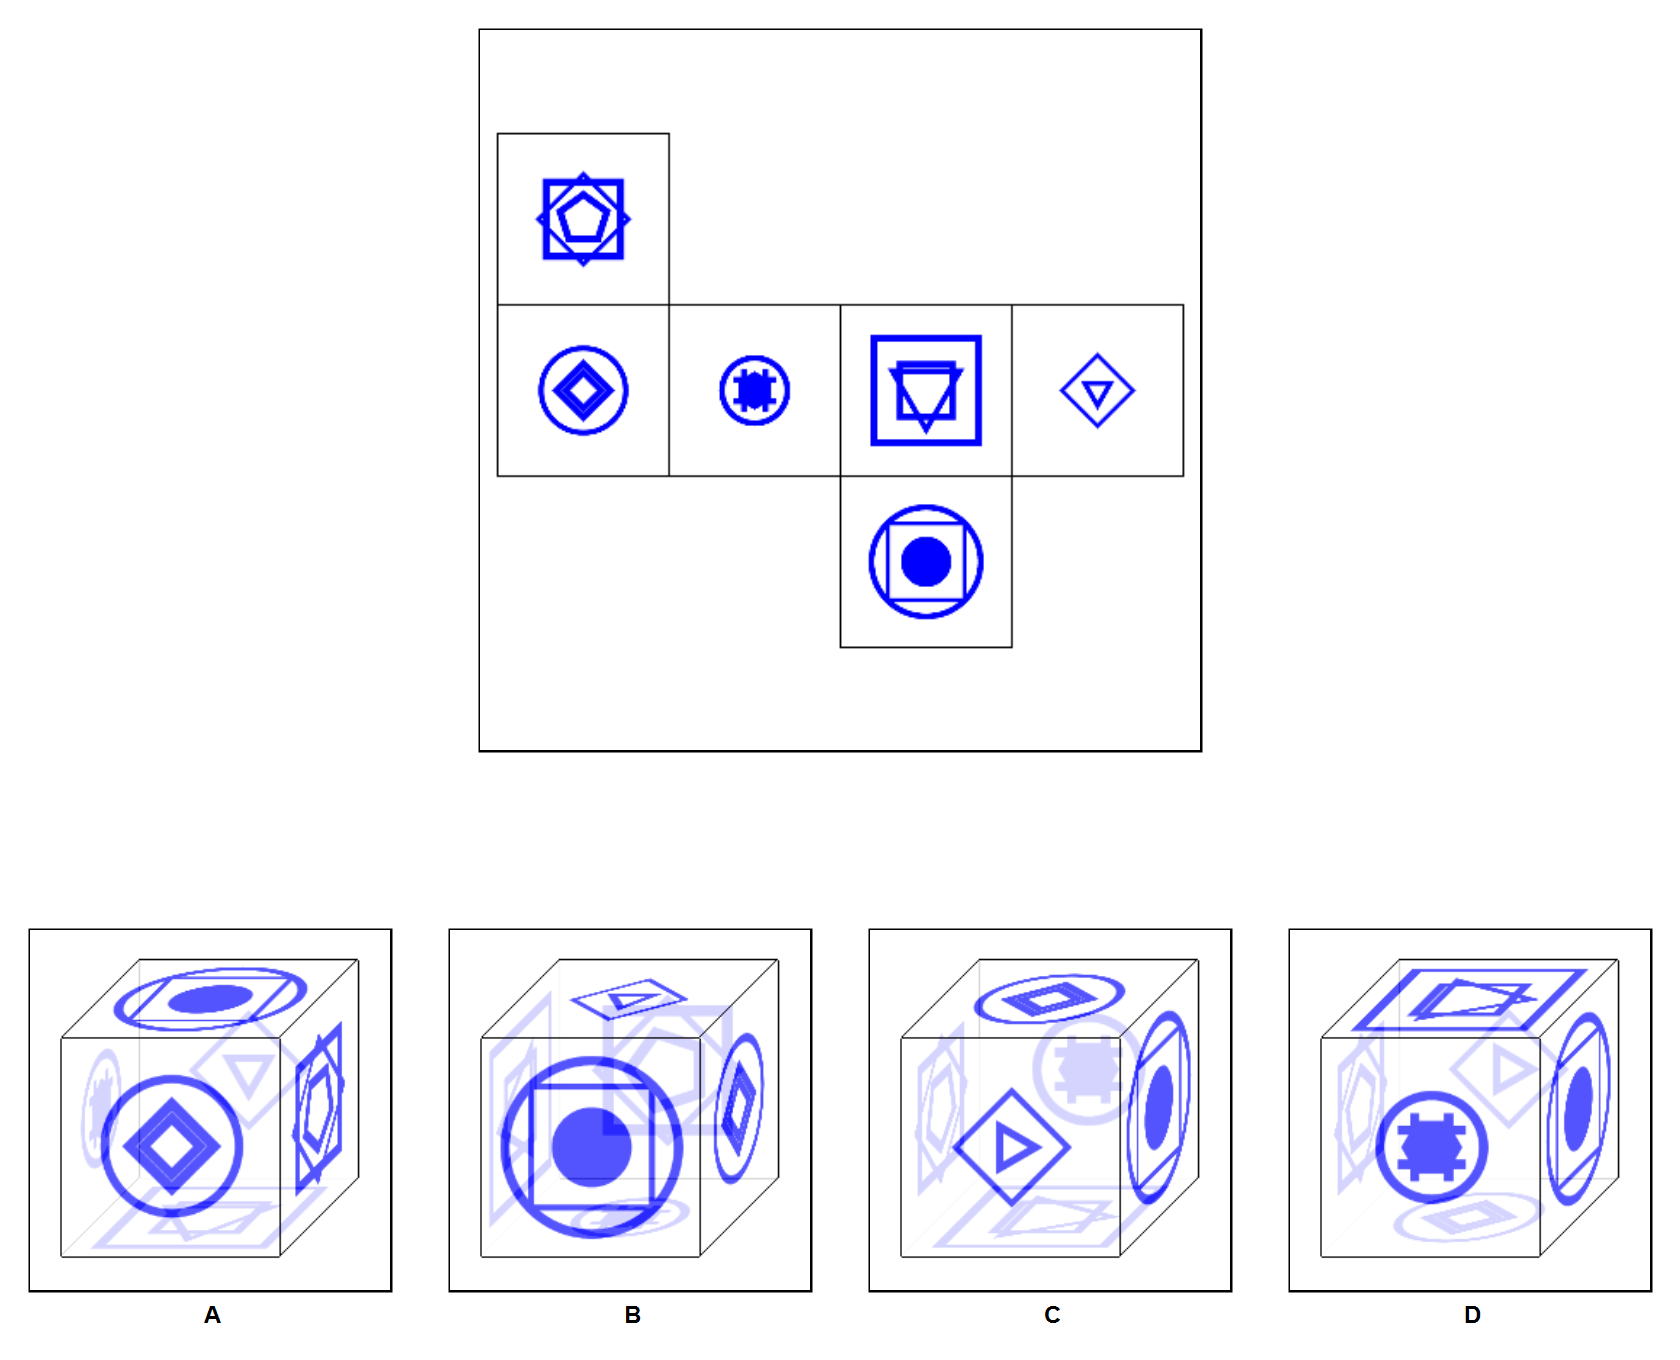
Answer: A